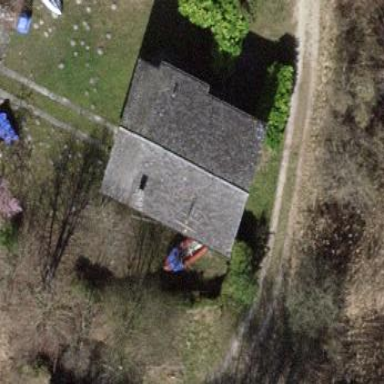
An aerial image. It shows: Simple house.